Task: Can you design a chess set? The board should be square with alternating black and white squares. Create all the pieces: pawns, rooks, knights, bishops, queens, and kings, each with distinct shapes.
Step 1137:
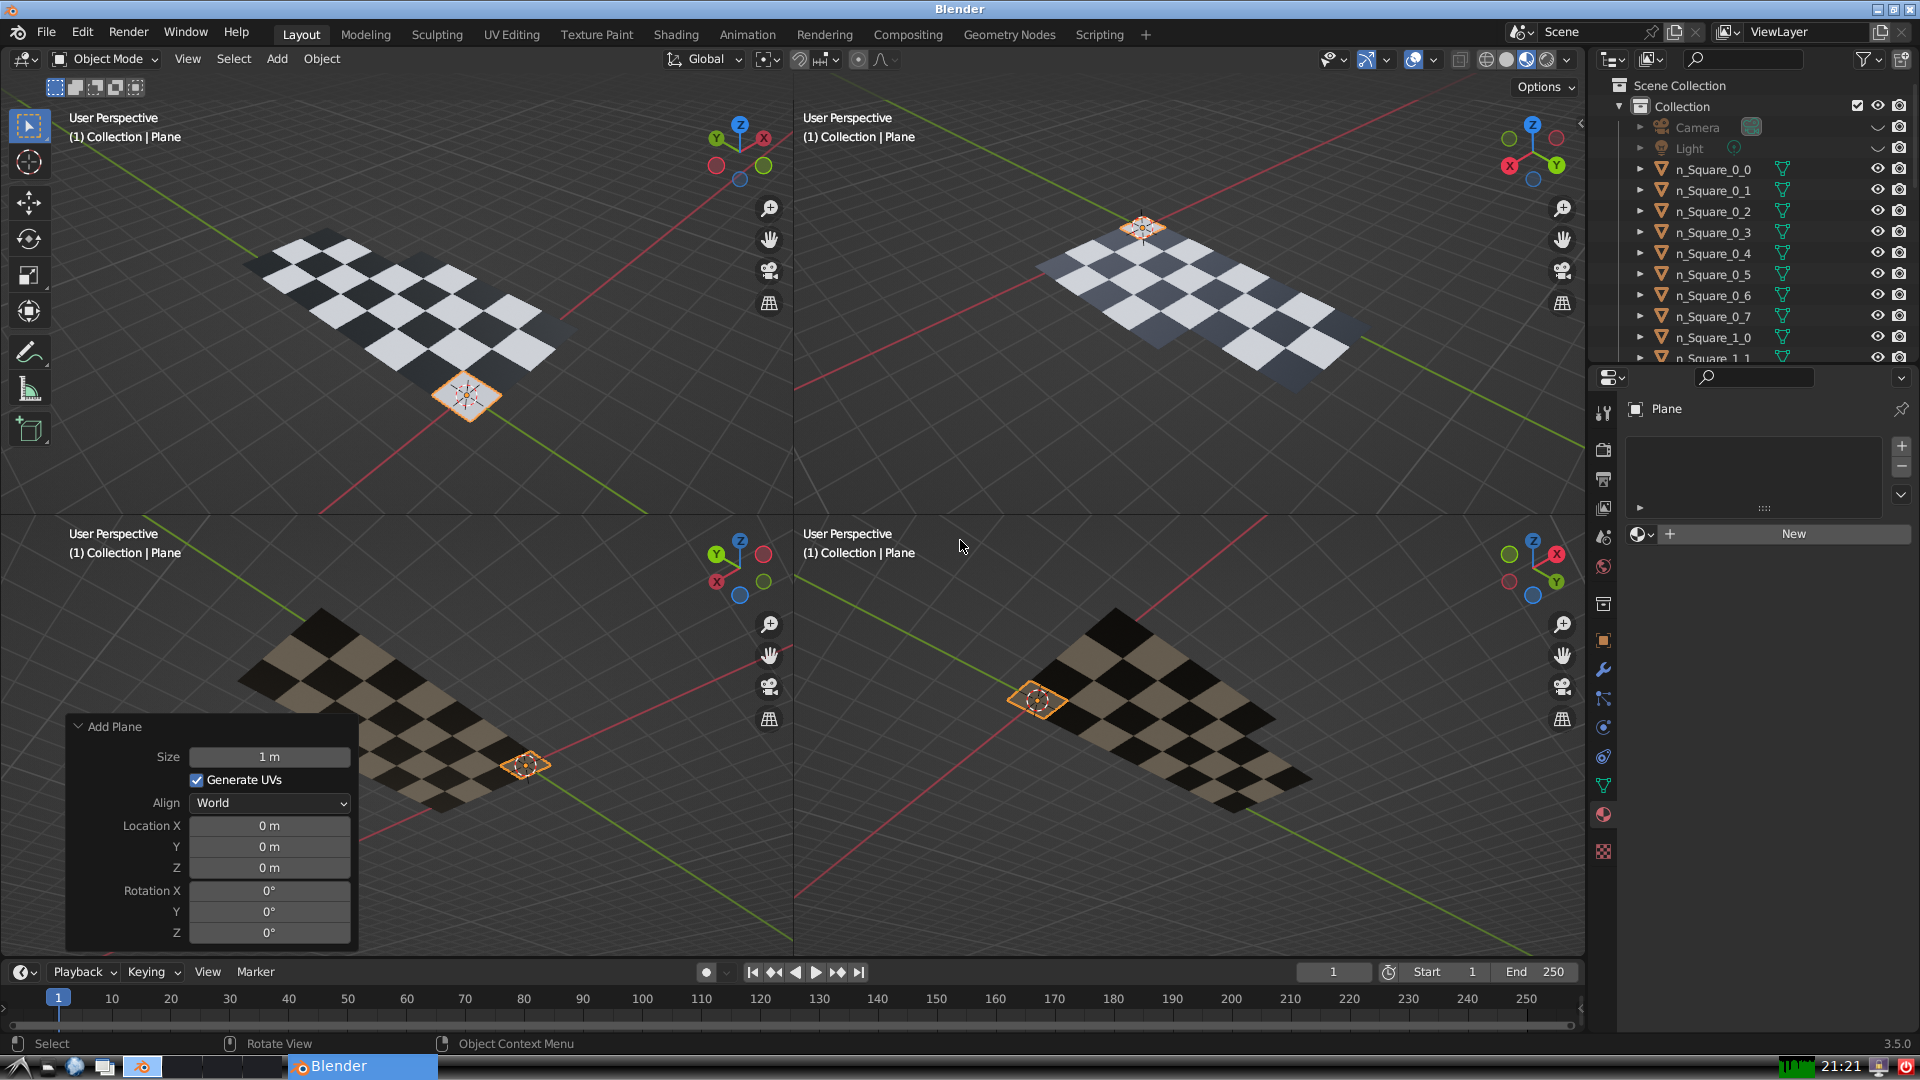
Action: {"mouse_move": [270, 826]}